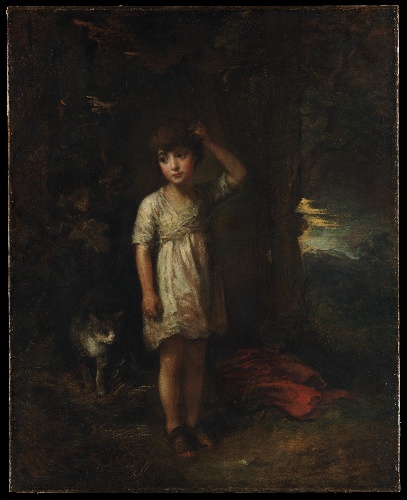
Title: A Boy with a Cat—Morning
Artist: Thomas Gainsborough
Artist bio: British, Sudbury 1727–1788 London
Date: 1787
Object type: Painting
Classification: Paintings
Medium: Oil on canvas
Dimensions: 59 1/4 x 47 1/2 in. (150.5 x 120.7 cm)
Department: European Paintings
Credit line: Marquand Collection, Gift of Henry G. Marquand, 1889
Accession year: 1889
Repository: Metropolitan Museum of Art, New York, NY
Tags: Boys|Cats